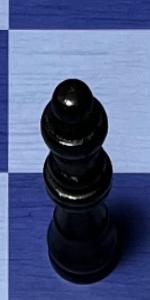
Label: Queen_Black